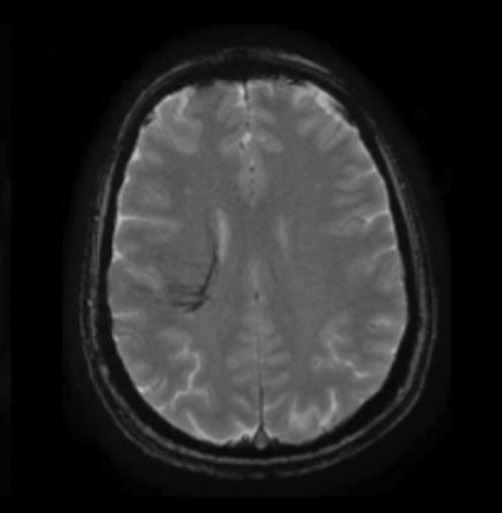
Label: notumor